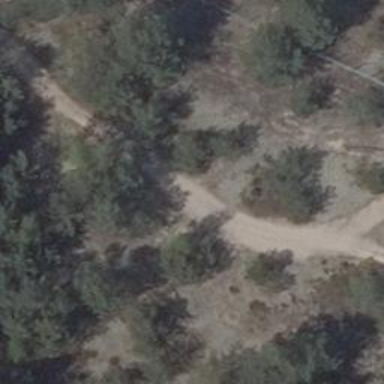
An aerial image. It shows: Track road with grade3 tracktype.